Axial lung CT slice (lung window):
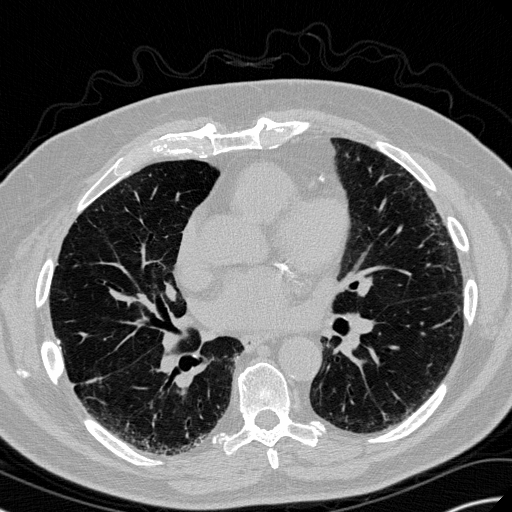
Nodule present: no